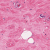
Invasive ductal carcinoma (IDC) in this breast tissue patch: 0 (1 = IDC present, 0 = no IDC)